Question:
I want to make slide menu that has ActionBar like in Evernote. In this app, Seem like it has 2 ActionBars(I'm not sure about it). One at main and another one is in the sliding menu.
Or it's just a layout arrangement to resemble ActionBar look.
Thank for all your help and sorry for my english.
ps. I use ActionBarSherlock and SlidingMenu to achieve this, but I can't find the way to do it like in Evernote.
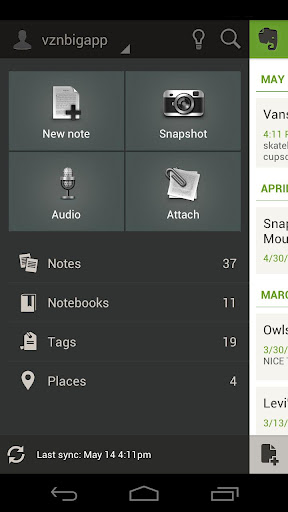
Answer: Ok I managed to do it with the help of Gunnar Karlsson who pushed me in the right direction Instead of a SearchView
I implemented an ImageButton like so:
'''
<?xml version="1.0" encoding="utf-8"?>
<LinearLayout xmlns:android="http://schemas.android.com/apk/res/android"
android:layout_width="match_parent"
android:layout_height="match_parent"
android:orientation="vertical" >
<LinearLayout
android:layout_width="match_parent"
android:layout_height="wrap_content"
android:background="#333333" >
<ImageButton
android:layout_width="wrap_content"
android:layout_height="60dp"
android:src="@drawable/ic_launcher"
android:onClick="showPopup" />
</LinearLayout>
<ListView xmlns:android="http://schemas.android.com/apk/res/android"
android:id="@android:id/list"
android:layout_width="match_parent"
android:layout_height="match_parent"
android:paddingLeft="@dimen/list_padding"
android:paddingRight="@dimen/list_padding" />
</LinearLayout>
'''
and in the my mainActivity I simply pulled this from the google sample code for creating a pop up menu:
'''
public void showPopup(View v) {
PopupMenu popup = new PopupMenu(this, v);
MenuInflater inflater = popup.getMenuInflater();
inflater.inflate(R.menu.actions, popup.getMenu());
popup.show();
}
'''
And it worked. Thank you Gunnar Karlsson.